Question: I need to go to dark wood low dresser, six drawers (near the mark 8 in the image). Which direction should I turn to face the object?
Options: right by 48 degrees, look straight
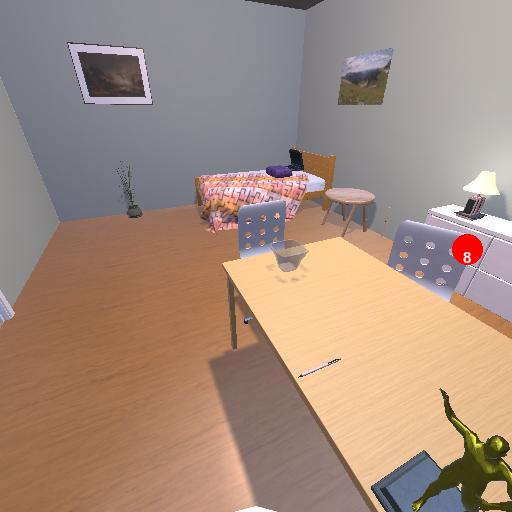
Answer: right by 48 degrees